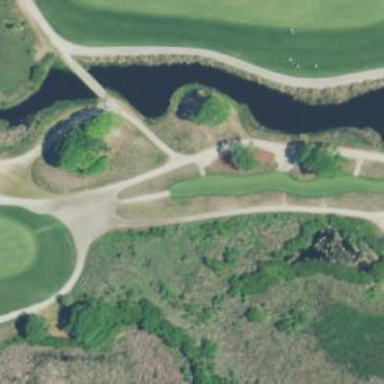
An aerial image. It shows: Path used for both walking and golf.